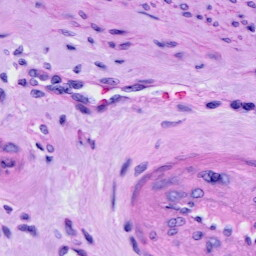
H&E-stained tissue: Cervix